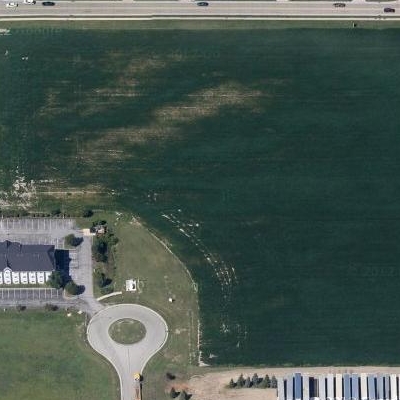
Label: Field